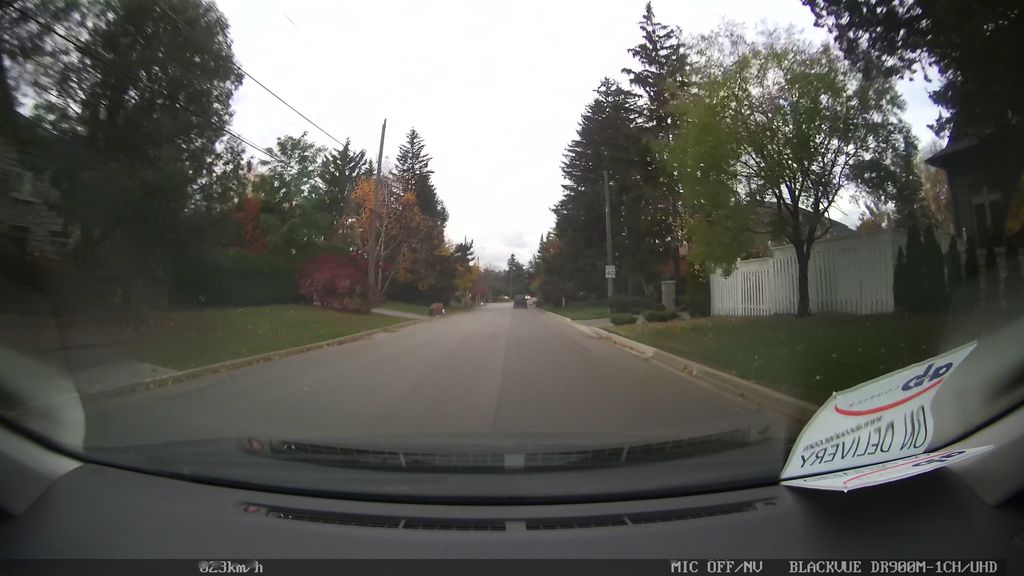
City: toronto